Field crop: maize
Growth stage: 2
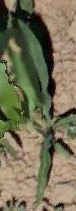
Species: maize